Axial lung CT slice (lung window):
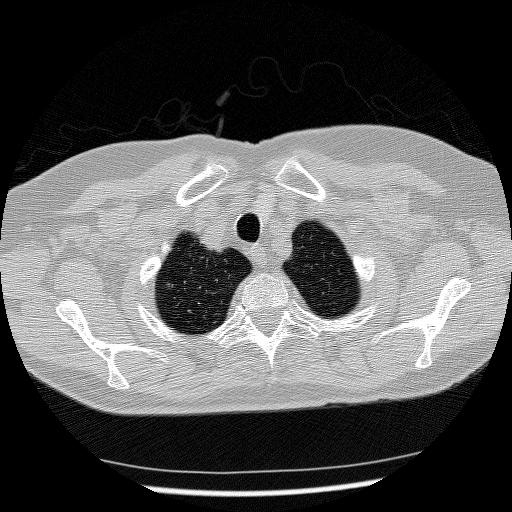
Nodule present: no